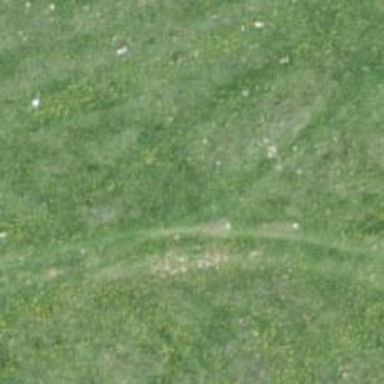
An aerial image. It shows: Grass track with grade4 quality surface.